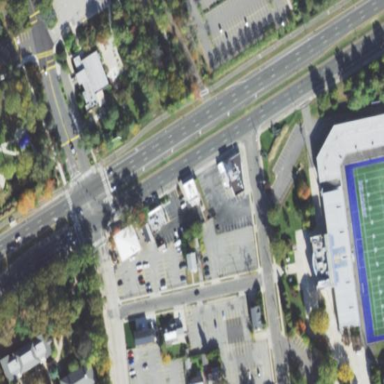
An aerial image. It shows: Retail area.